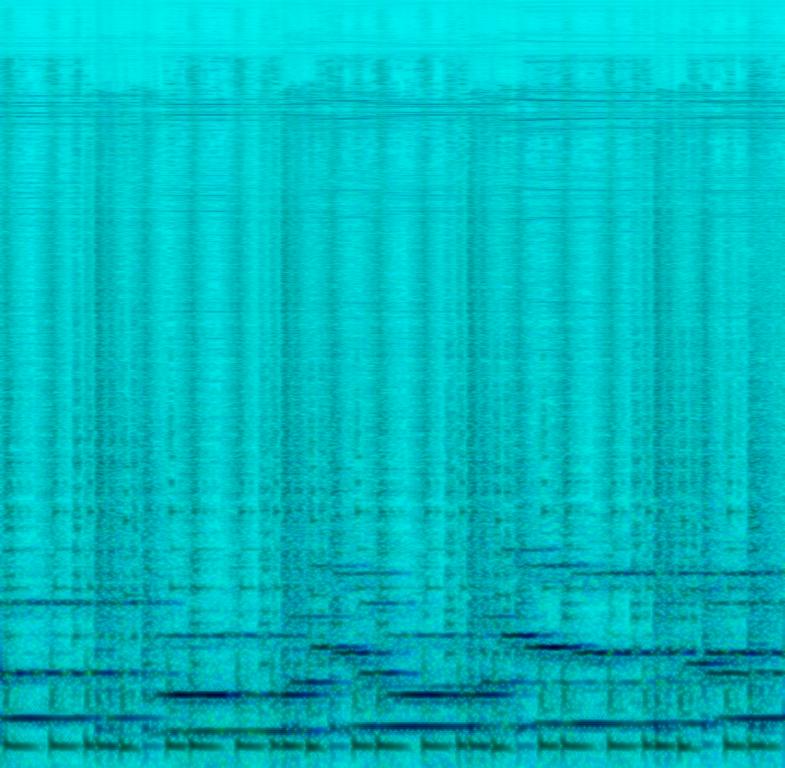
The low quality recording features a hypnotic mellow synth lead melody, low percussive elements, sustained synth strings and some hollow snare hits. It sounds noisy, resonating, but also nostalgic and sentimental, as it gives off an old console game soundtracks.